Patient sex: M
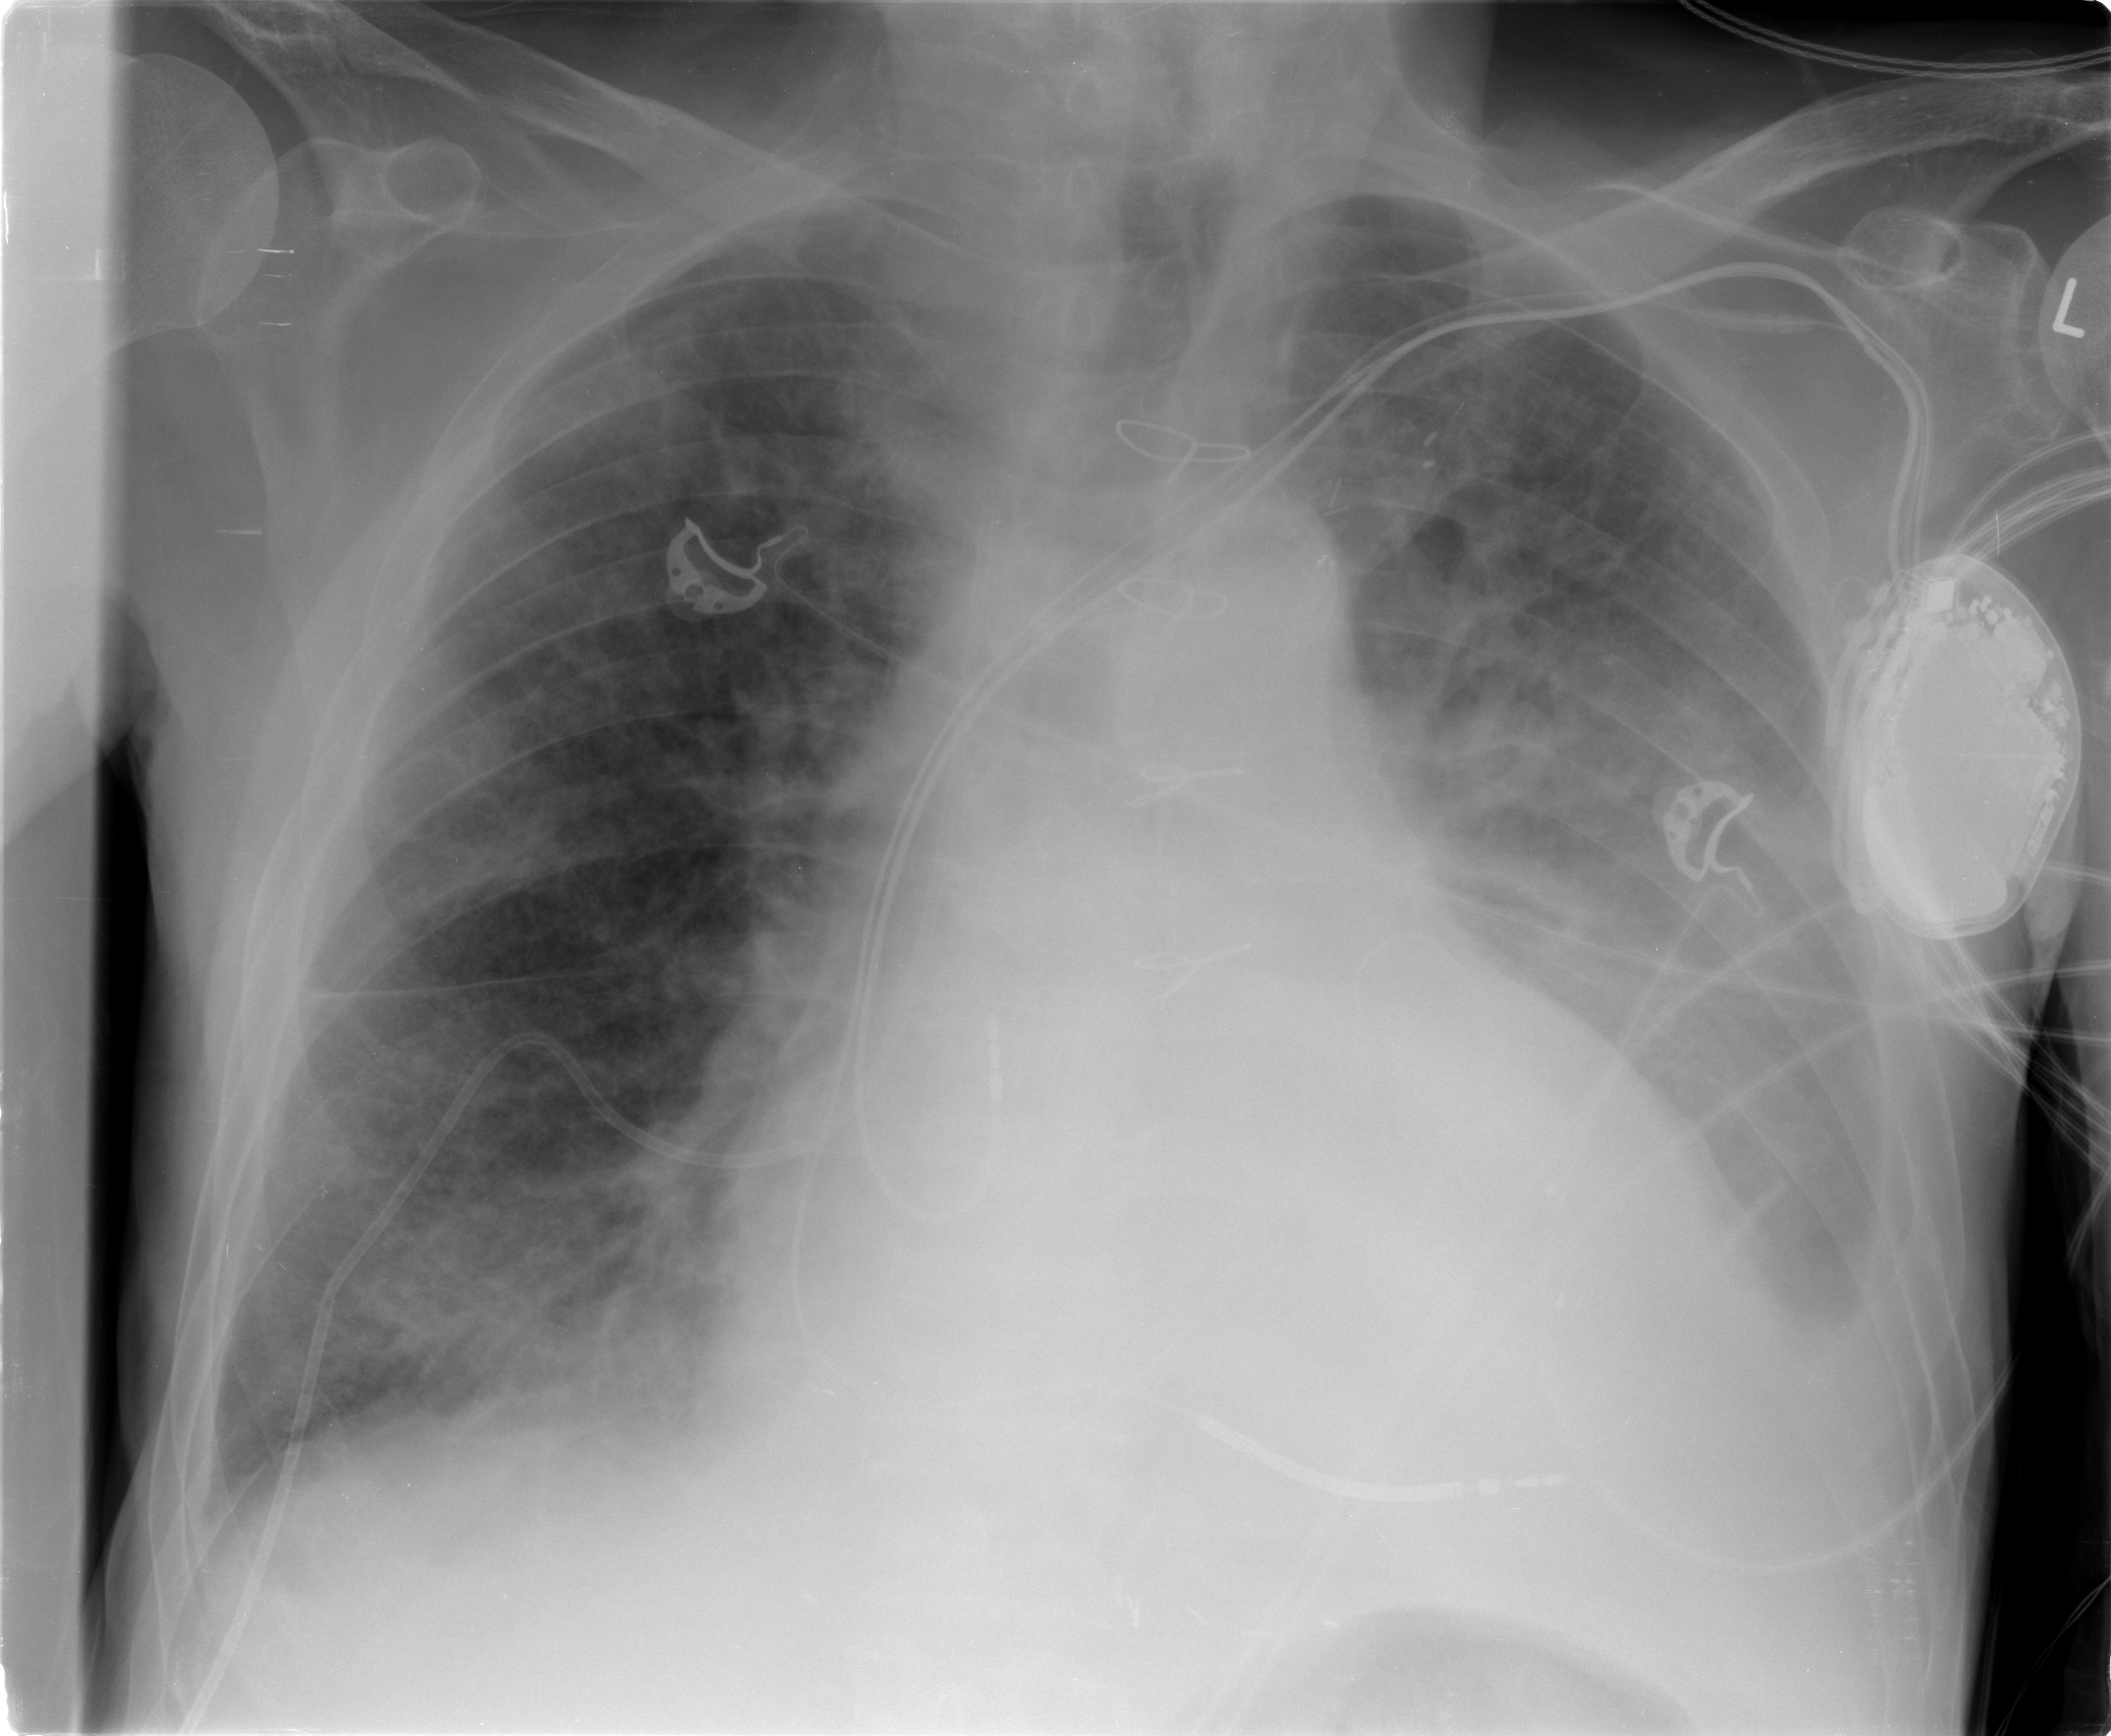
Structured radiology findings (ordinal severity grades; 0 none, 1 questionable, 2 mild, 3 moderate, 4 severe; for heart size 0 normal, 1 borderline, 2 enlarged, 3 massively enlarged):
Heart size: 2
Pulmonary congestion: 2
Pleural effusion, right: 1
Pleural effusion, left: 3
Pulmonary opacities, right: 2
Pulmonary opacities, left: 3
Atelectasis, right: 2
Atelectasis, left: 2